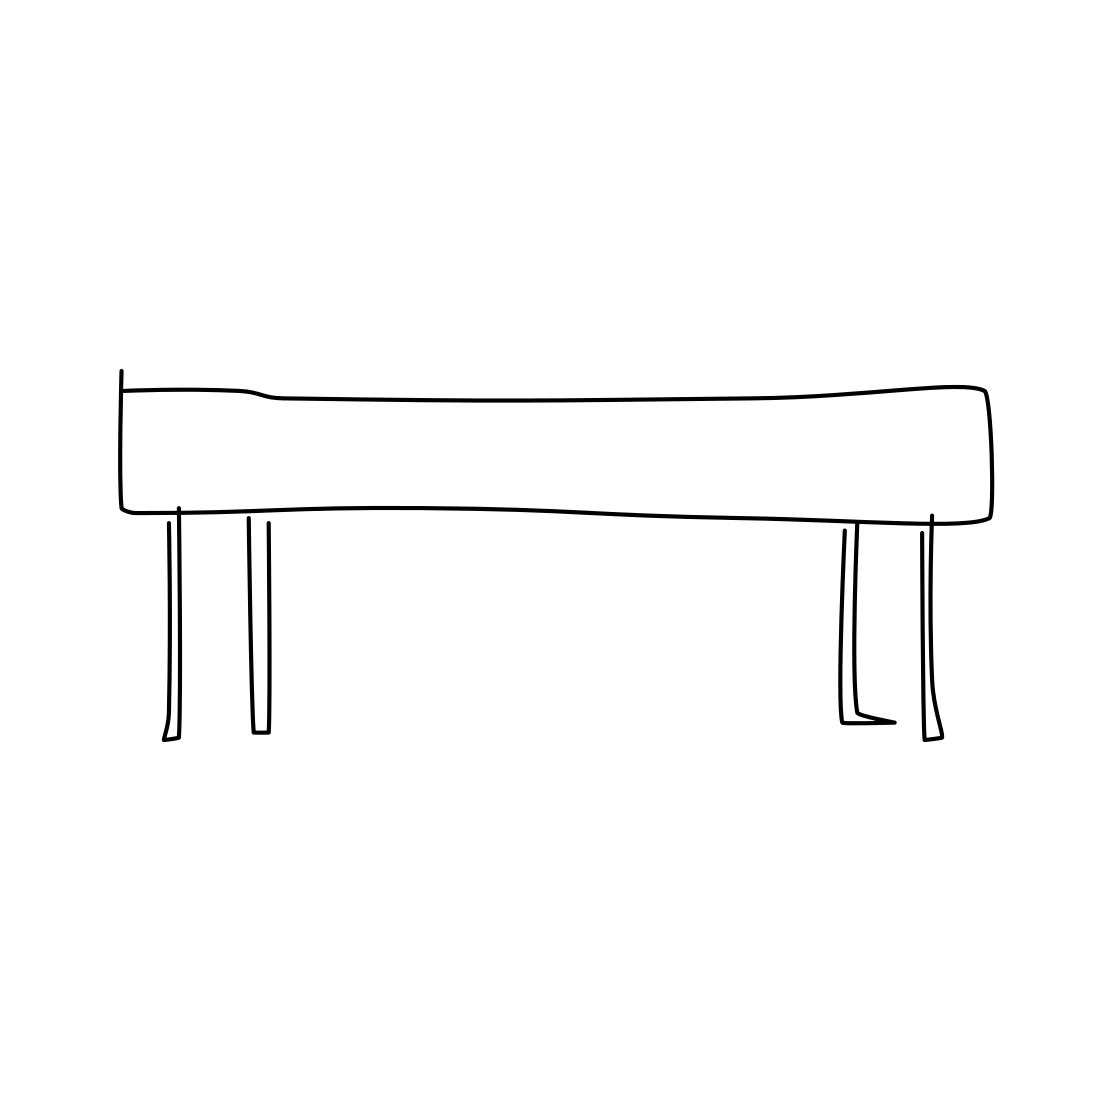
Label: bench